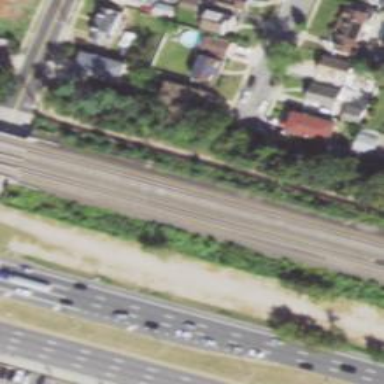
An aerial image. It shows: Electrified railway with rail tracks.